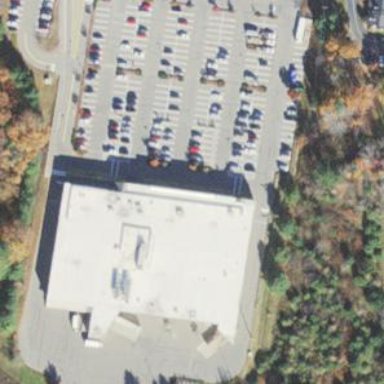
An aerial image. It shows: Supermarket building.